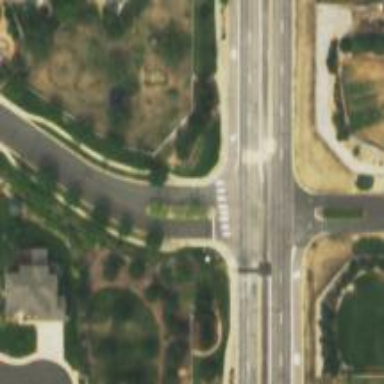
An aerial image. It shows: Unmarked crossing on footway.